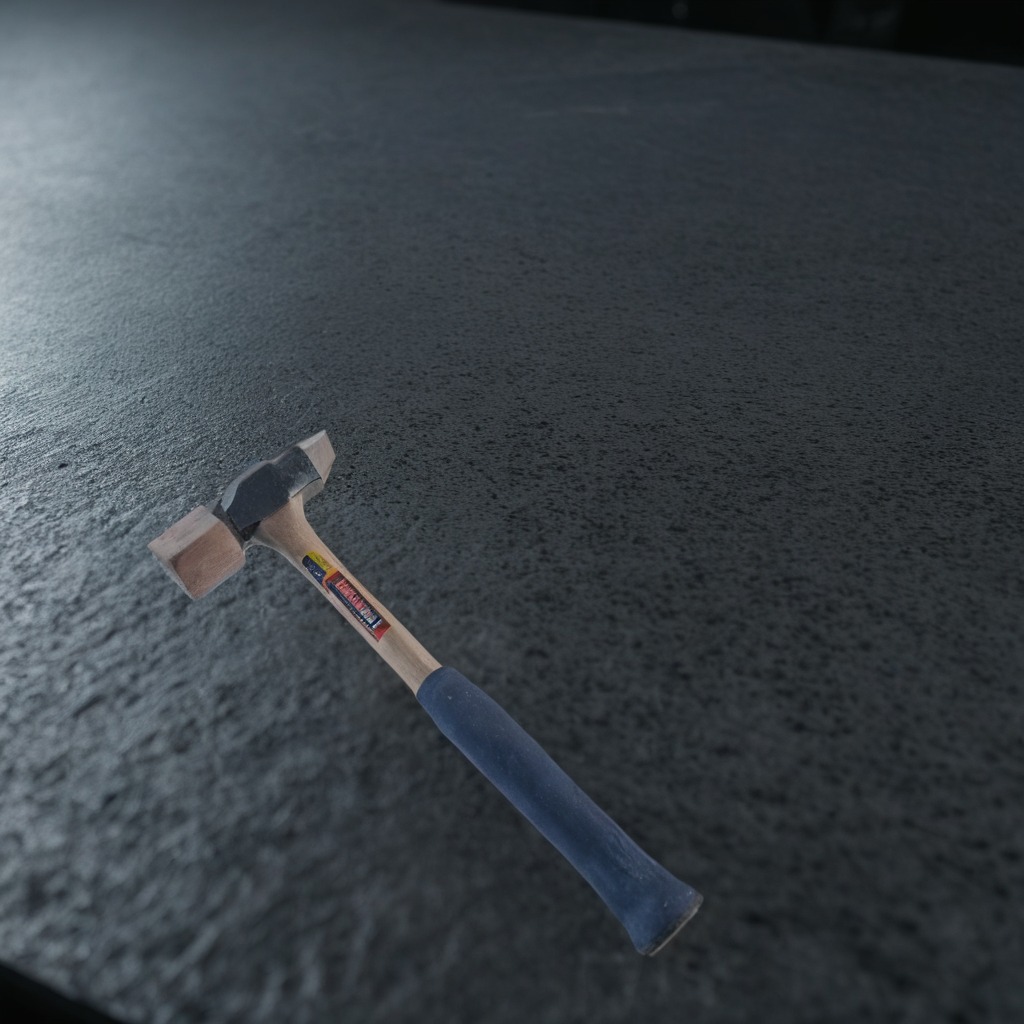
A hammer is lying on a clean granite table inside a workshop at night dim ambient light soft shadows worn but